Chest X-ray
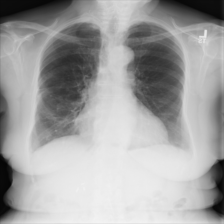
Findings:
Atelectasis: negative
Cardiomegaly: negative
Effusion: negative
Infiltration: negative
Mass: negative
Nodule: negative
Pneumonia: negative
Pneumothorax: negative
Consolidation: negative
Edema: negative
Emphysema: positive
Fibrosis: negative
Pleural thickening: negative
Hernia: negative